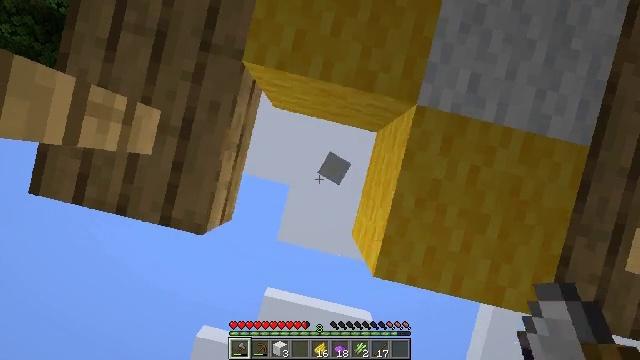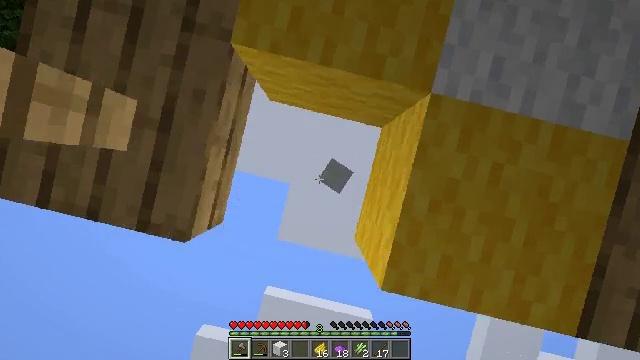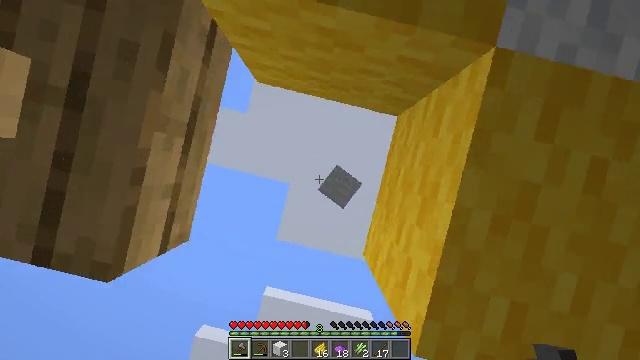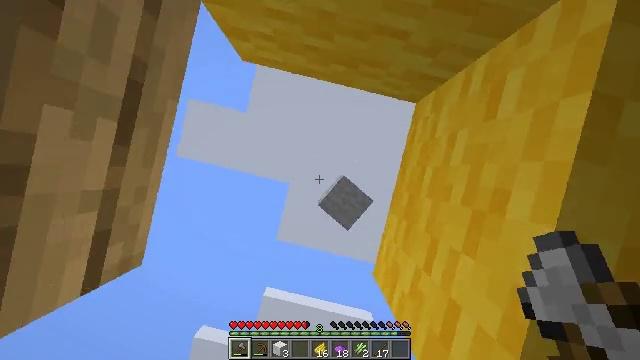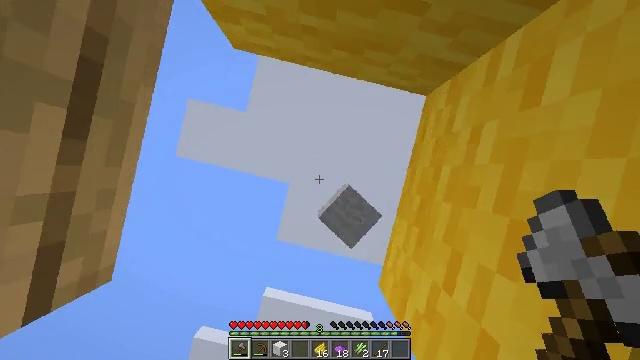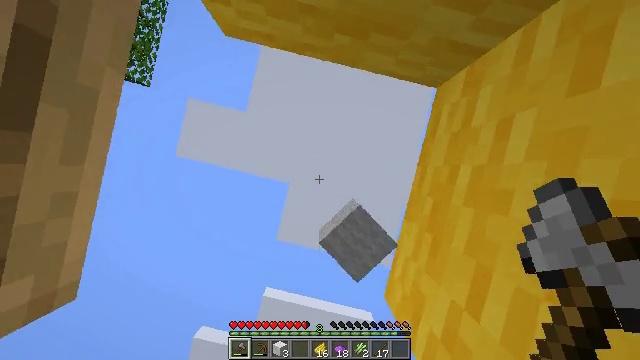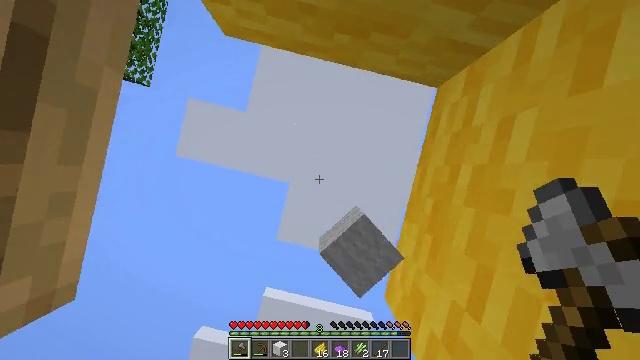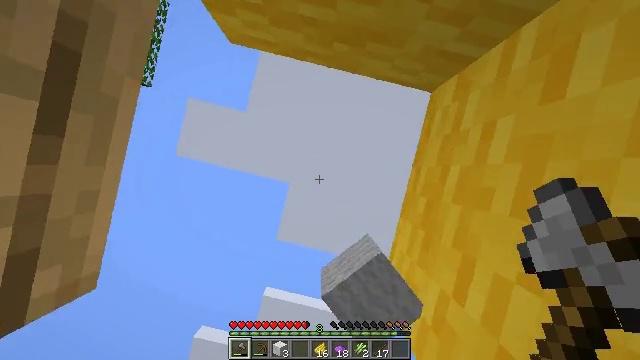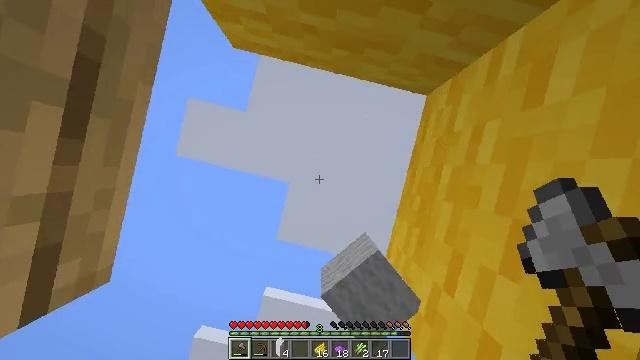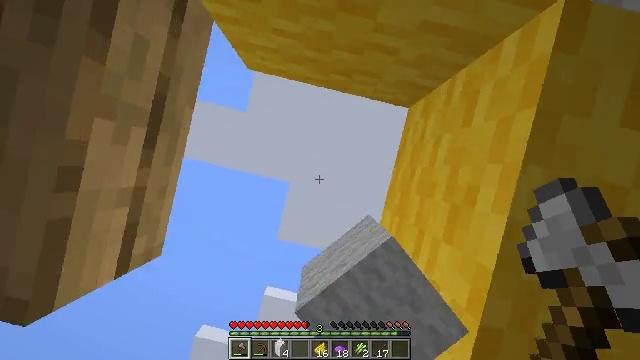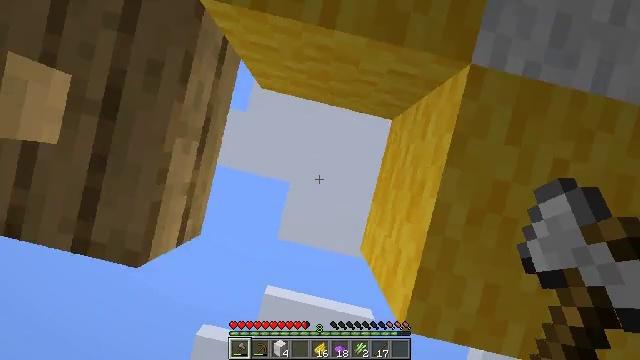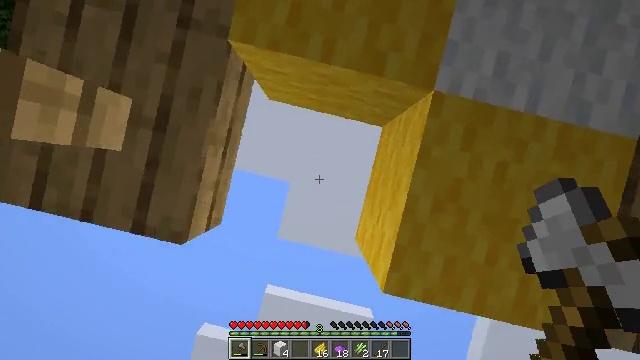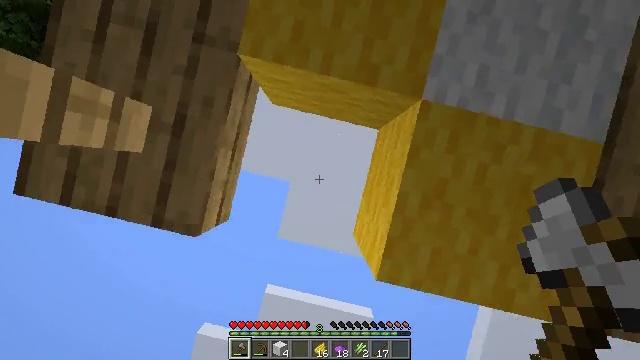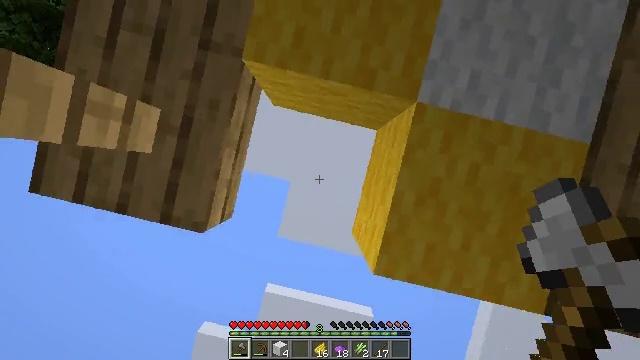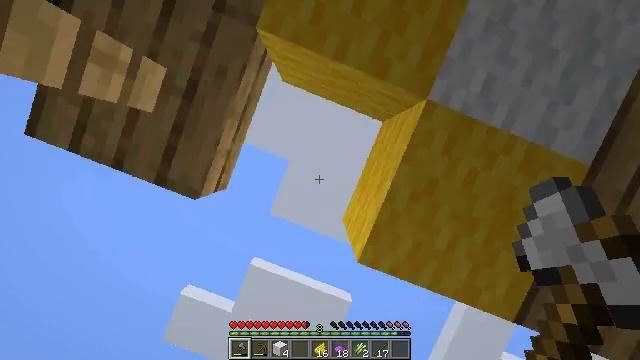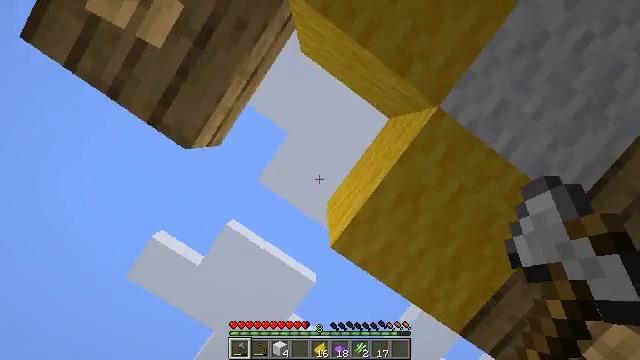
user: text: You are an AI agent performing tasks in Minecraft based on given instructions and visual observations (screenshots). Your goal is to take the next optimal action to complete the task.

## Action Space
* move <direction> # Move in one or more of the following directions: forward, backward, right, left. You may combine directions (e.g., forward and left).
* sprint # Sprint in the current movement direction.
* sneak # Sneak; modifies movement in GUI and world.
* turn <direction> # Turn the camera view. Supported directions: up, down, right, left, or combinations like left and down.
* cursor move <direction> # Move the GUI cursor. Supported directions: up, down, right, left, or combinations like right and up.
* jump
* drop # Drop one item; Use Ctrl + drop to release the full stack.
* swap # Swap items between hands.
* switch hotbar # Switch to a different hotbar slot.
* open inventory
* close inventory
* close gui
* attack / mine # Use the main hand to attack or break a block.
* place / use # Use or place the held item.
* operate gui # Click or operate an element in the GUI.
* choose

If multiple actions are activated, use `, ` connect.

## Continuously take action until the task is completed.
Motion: motion action
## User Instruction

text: Gather white wool from a build.
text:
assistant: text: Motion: jump
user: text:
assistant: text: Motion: jump
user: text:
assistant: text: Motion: jump
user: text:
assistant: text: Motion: jump
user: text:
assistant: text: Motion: jump
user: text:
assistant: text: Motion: jump
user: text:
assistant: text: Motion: jump
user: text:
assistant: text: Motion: jump
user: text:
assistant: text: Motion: jump
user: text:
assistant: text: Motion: jump
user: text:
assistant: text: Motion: no_op
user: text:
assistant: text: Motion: no_op
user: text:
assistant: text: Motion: no_op
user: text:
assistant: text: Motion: turn right and down
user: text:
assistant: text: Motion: turn right and down
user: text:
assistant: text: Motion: turn right and down
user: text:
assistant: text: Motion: turn right and down
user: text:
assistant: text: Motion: turn right and down
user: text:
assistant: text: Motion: move forward, turn down
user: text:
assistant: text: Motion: move forward, jump
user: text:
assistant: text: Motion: move forward, jump
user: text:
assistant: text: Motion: move forward, turn right and down, jump
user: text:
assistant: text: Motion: move forward, turn right and down, jump
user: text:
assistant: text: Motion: move forward, turn right and down
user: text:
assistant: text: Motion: no_op
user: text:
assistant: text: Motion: no_op
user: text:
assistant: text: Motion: turn left and up
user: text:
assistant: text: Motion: turn left and up
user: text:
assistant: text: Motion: turn left and up
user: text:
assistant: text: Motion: turn left and up